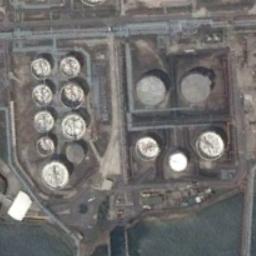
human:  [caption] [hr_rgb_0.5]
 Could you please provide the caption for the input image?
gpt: There are many storage tanks on the bare land next to the grass .

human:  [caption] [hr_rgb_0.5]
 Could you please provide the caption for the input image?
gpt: There are many roads around the storage tanks .

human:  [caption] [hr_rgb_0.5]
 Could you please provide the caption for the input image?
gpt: Here are four black storage tanks of the same size .

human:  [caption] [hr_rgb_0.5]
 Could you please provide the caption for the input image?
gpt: There are many neatly arranged oil storage tanks in the factory, And there is a river next to the factory .

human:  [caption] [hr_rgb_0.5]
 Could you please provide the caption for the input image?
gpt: There are some storage tanks beside a river .